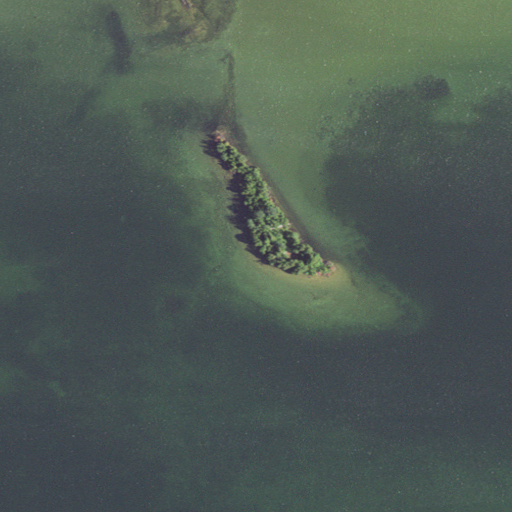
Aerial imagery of island in Wisconsin named Snake Island containing open water and barren land